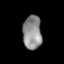
Tissue: lung
Cell type: Epithelial cells
Senescence score: 0.2431
Nuclear area (px): 618
Mean DAPI intensity: 143.003